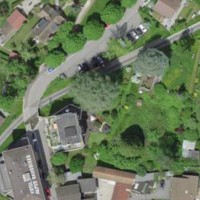
EUNIS habitat code: 55
Species observed at this site:
Aquilegia vulgaris